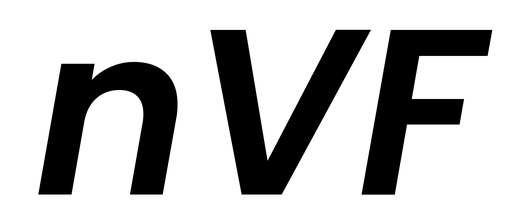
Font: Poppins-SemiBoldItalic